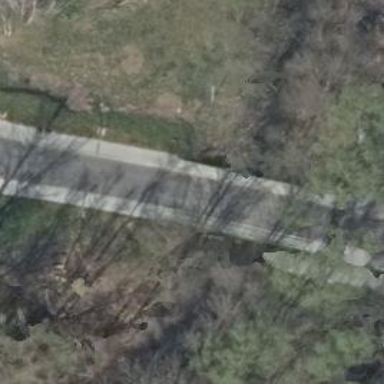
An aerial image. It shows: Residential road with asphalt surface. There is bridge over this road with sidewalks on both sides.